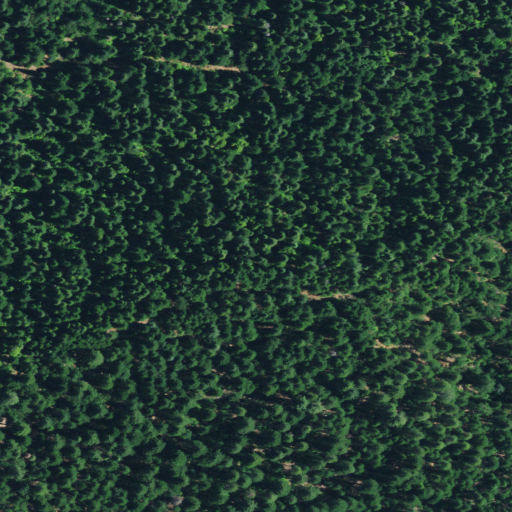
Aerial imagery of ridge(s) in California named Tannery Ridge containing only evergreen forest